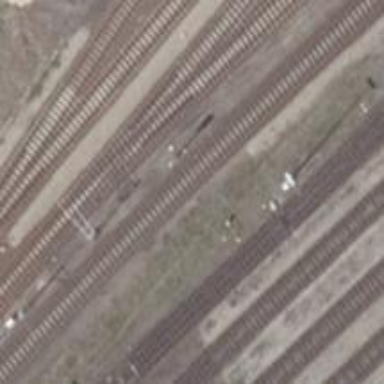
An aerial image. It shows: Railway signal.